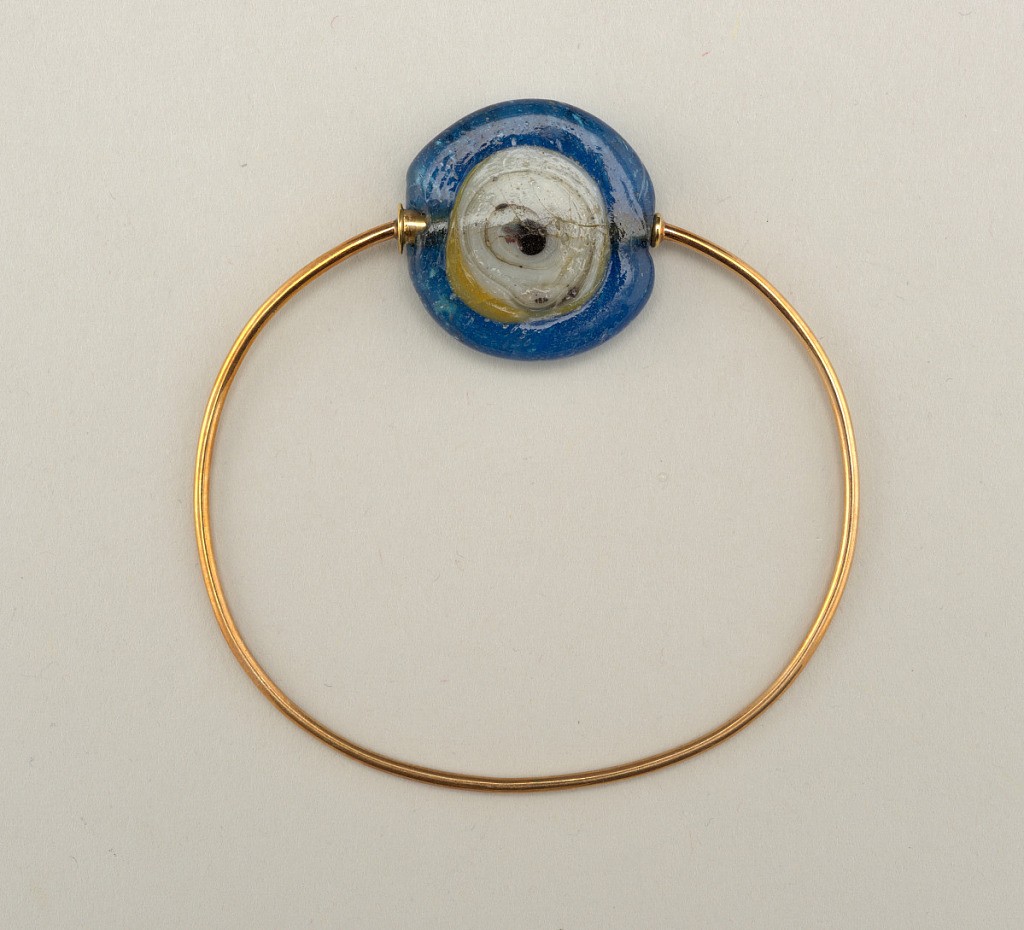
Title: Bangle
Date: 19th century
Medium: Gold band, glass "gem"
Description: Bangle, gold band, glass "gem" to repel the evil eye.